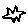
Label: star